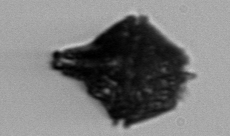
Label: Gonyaulax